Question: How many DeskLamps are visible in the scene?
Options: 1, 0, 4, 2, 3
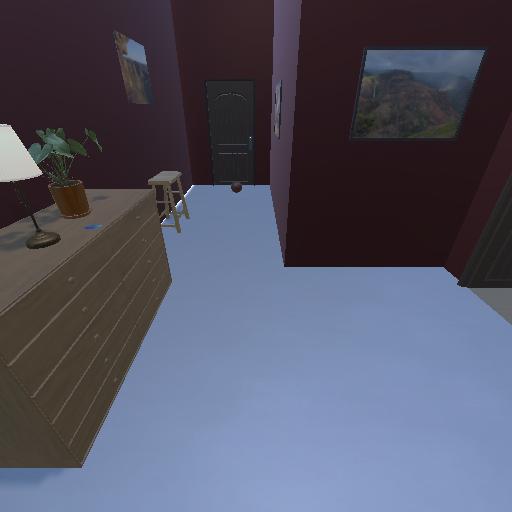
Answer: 1